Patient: sex M, age 45
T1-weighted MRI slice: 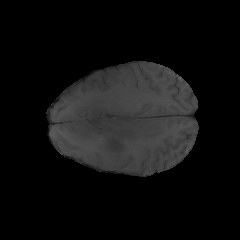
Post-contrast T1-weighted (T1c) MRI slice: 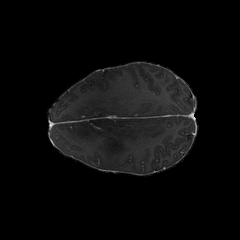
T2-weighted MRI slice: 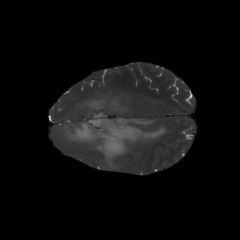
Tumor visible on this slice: yes
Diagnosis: Astrocytoma, IDH-mutant
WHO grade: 3